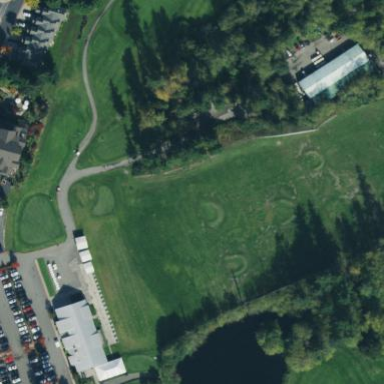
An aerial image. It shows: Grassy area used as driving range for golf.